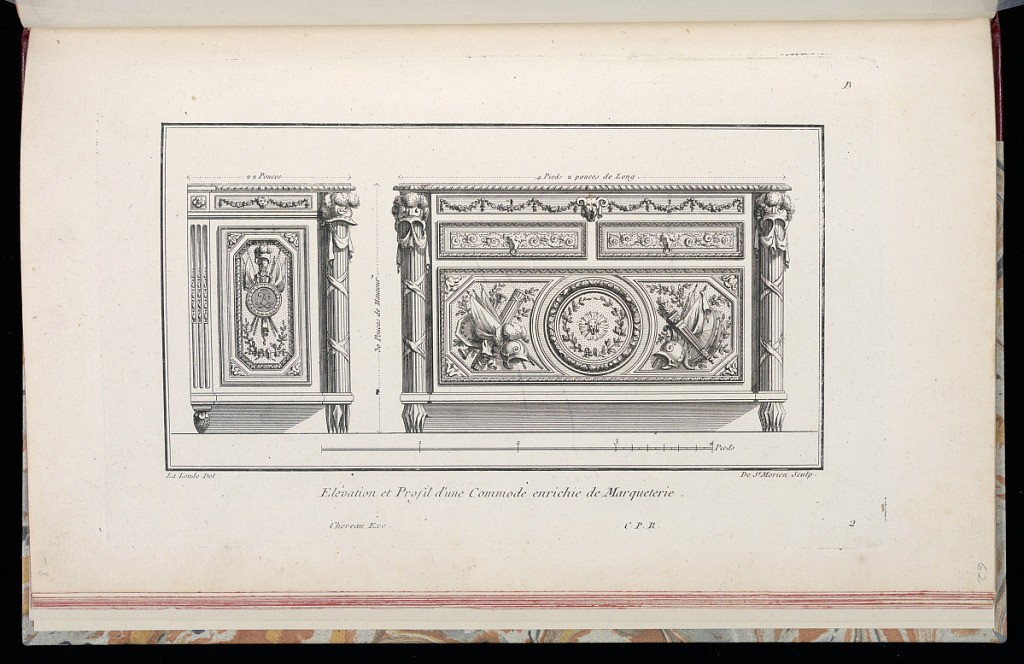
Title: Elévation et Profil d'une Commode enrichie de Marqueterie
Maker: Richard de Lalonde, French, active 1780–96
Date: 1775-1788
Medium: Etching on off-white laid paper
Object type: Print
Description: Elevation and profile of a design for a chest of drawers, richly decorated with ornament motifs including trophies with attributes of war, bound reed, garland with lion mask, and bucrania. The plate is signed and numbered.